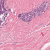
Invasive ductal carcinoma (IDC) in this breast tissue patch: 1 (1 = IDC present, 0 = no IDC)